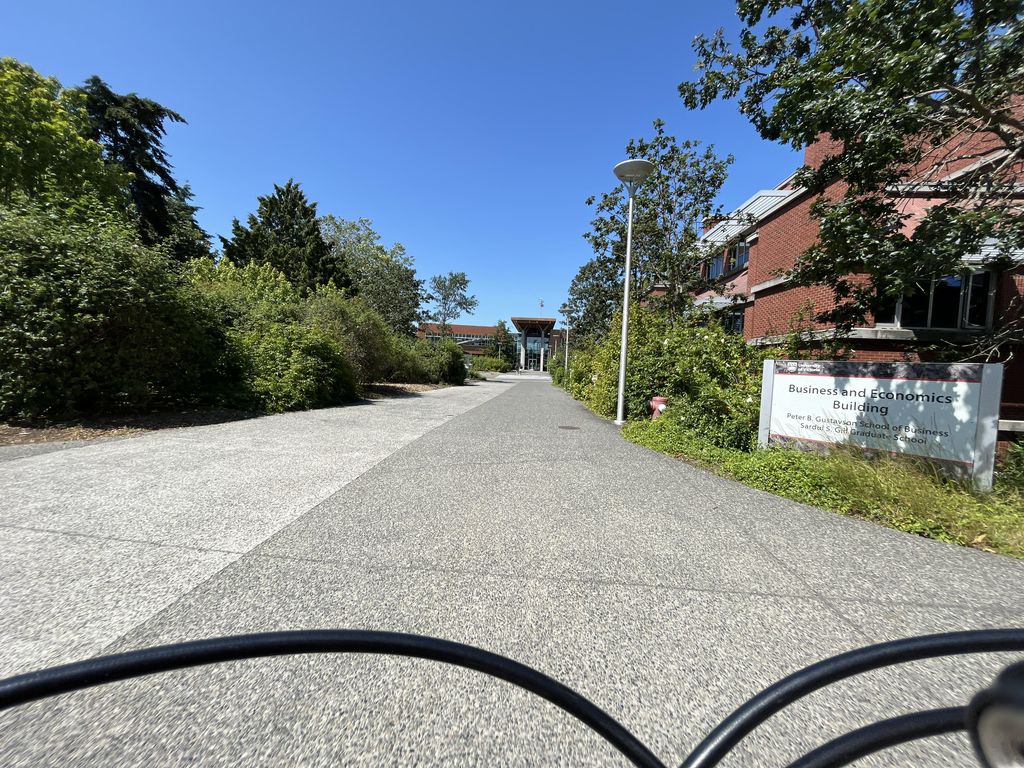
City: victoria